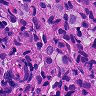
Metastatic tissue present: yes